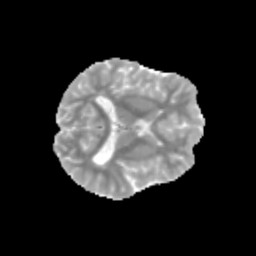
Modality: MD
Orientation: axial
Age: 11
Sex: male
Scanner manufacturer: siemens
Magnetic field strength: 3 T
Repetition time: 3.8 s
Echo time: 0.07 s